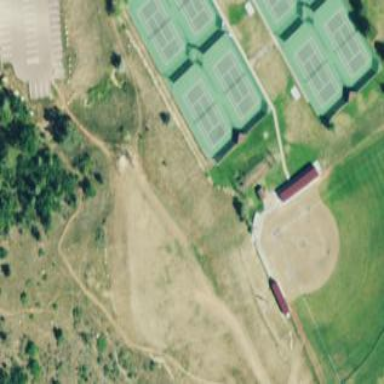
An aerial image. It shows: Tennis court on the leisure land pitch.